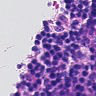
Metastatic tissue present: no